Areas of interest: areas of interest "Museum"
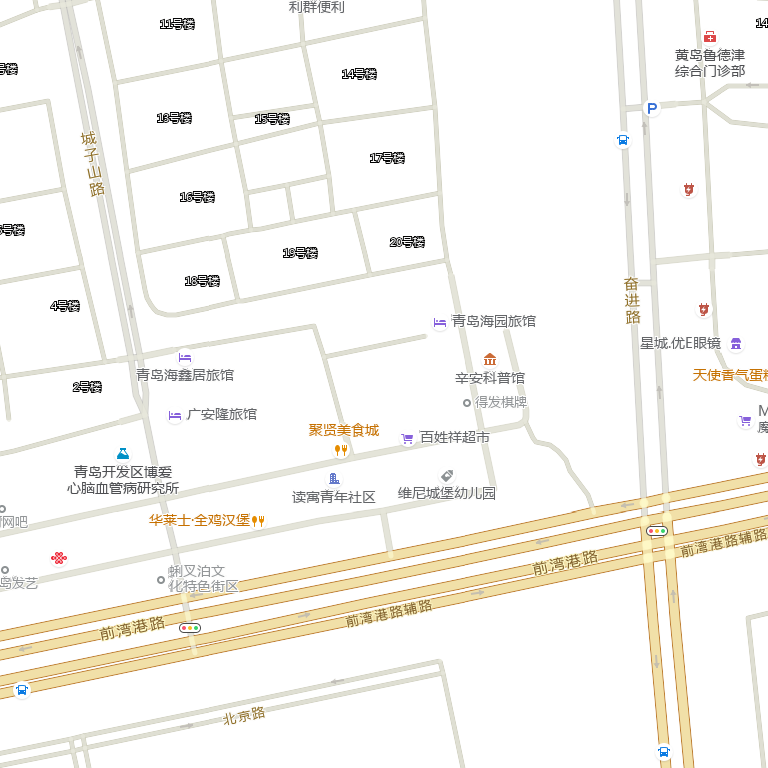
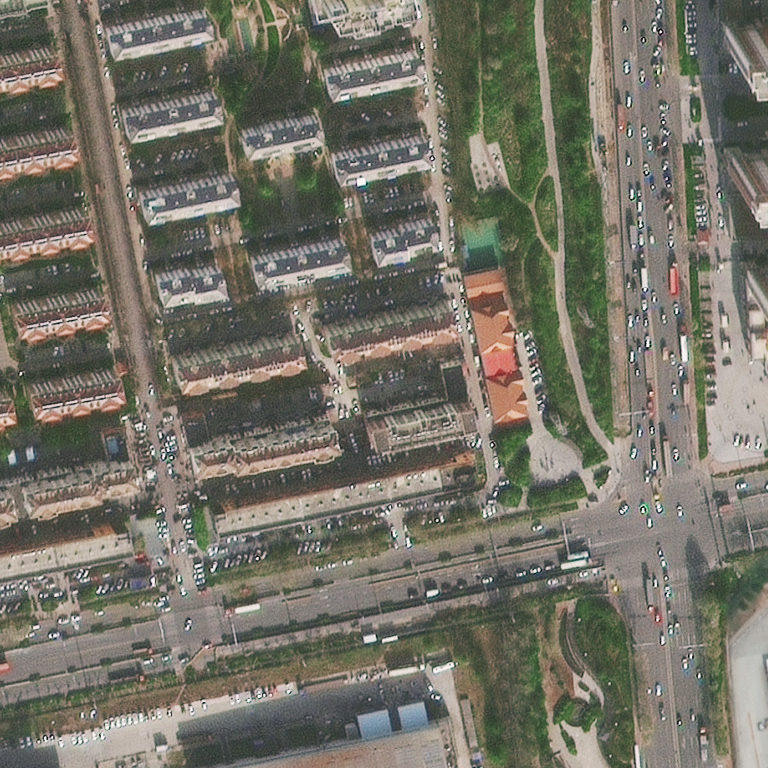